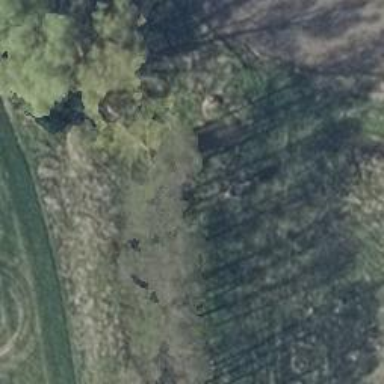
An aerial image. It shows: Abandoned railway with historical significance.